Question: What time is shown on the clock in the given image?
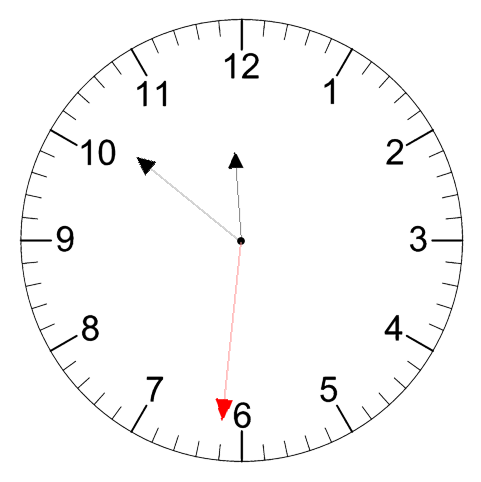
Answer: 11:51:31